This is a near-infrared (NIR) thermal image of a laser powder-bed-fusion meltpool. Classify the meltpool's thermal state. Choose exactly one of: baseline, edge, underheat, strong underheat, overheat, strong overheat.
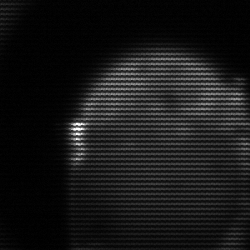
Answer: edge